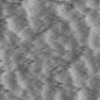
Atmospheric dust classification: not_dusty